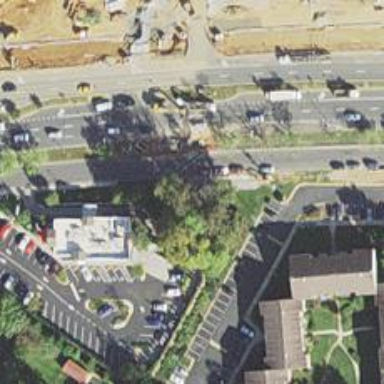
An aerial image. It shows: Footway located on traffic island.